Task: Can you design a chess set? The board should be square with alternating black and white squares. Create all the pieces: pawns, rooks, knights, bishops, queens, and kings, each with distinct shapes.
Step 4310:
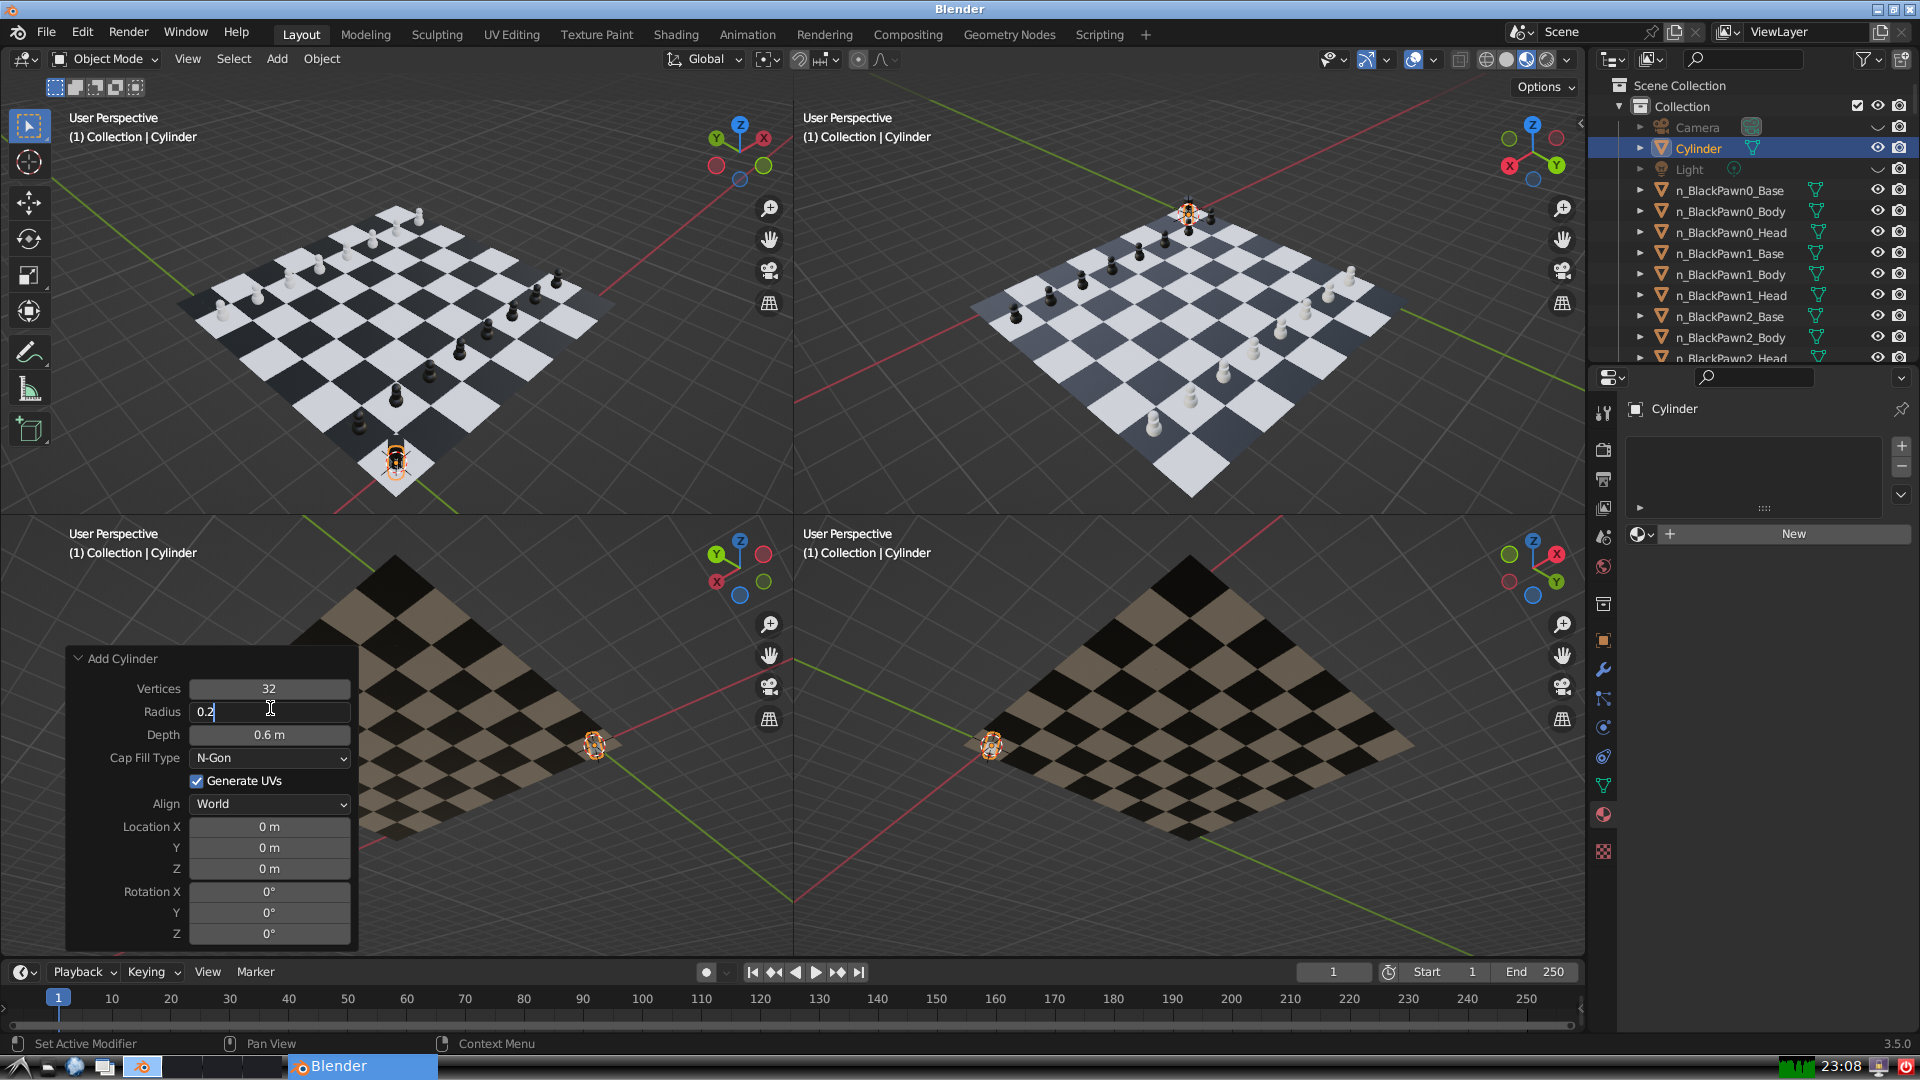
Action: {"key_press": ['Return']}